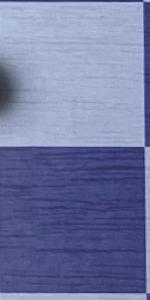
Label: Empty